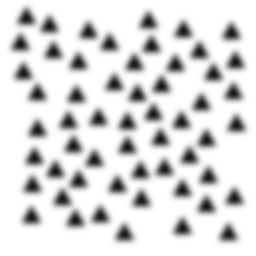
Squares: 0
Triangles: 56
Stars: 0
Total shapes: 56